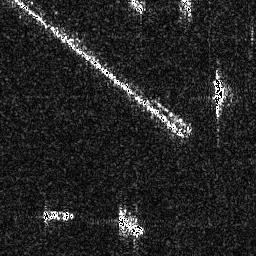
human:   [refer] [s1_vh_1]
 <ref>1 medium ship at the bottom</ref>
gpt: <box>[[44, 78, 56, 93, 0]]</box>